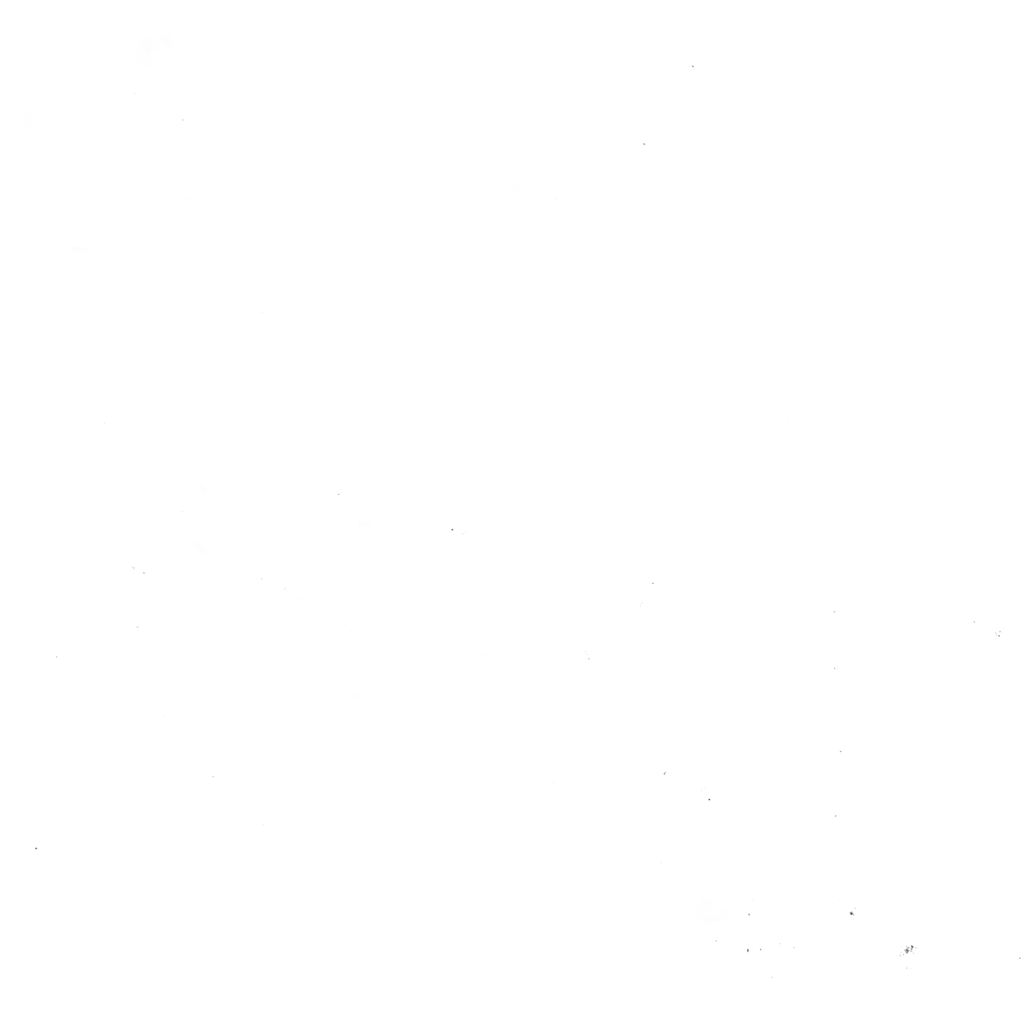
Texture map type: Metalness